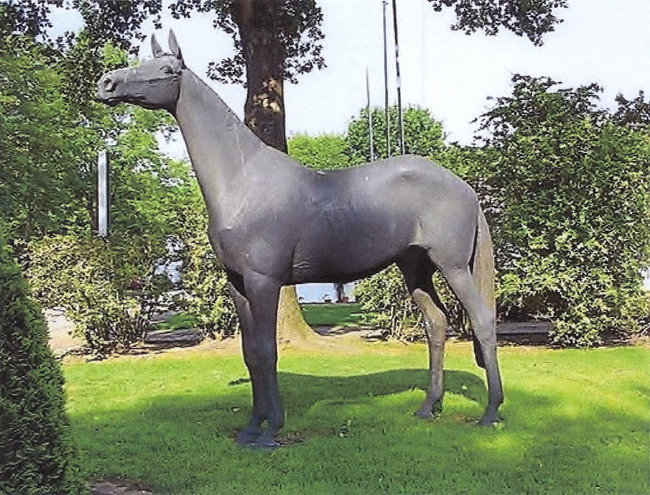
Title: Halla, Olympisch kampioen springpaard
Artist: Hans-Joachim Ihle
Earliest date: 1978
Latest date: 1978
Genre: sculpture
Keywords: horse, horse portrait, mare